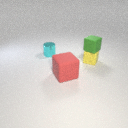
small yellow rubber cube below small green rubber cube